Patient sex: M
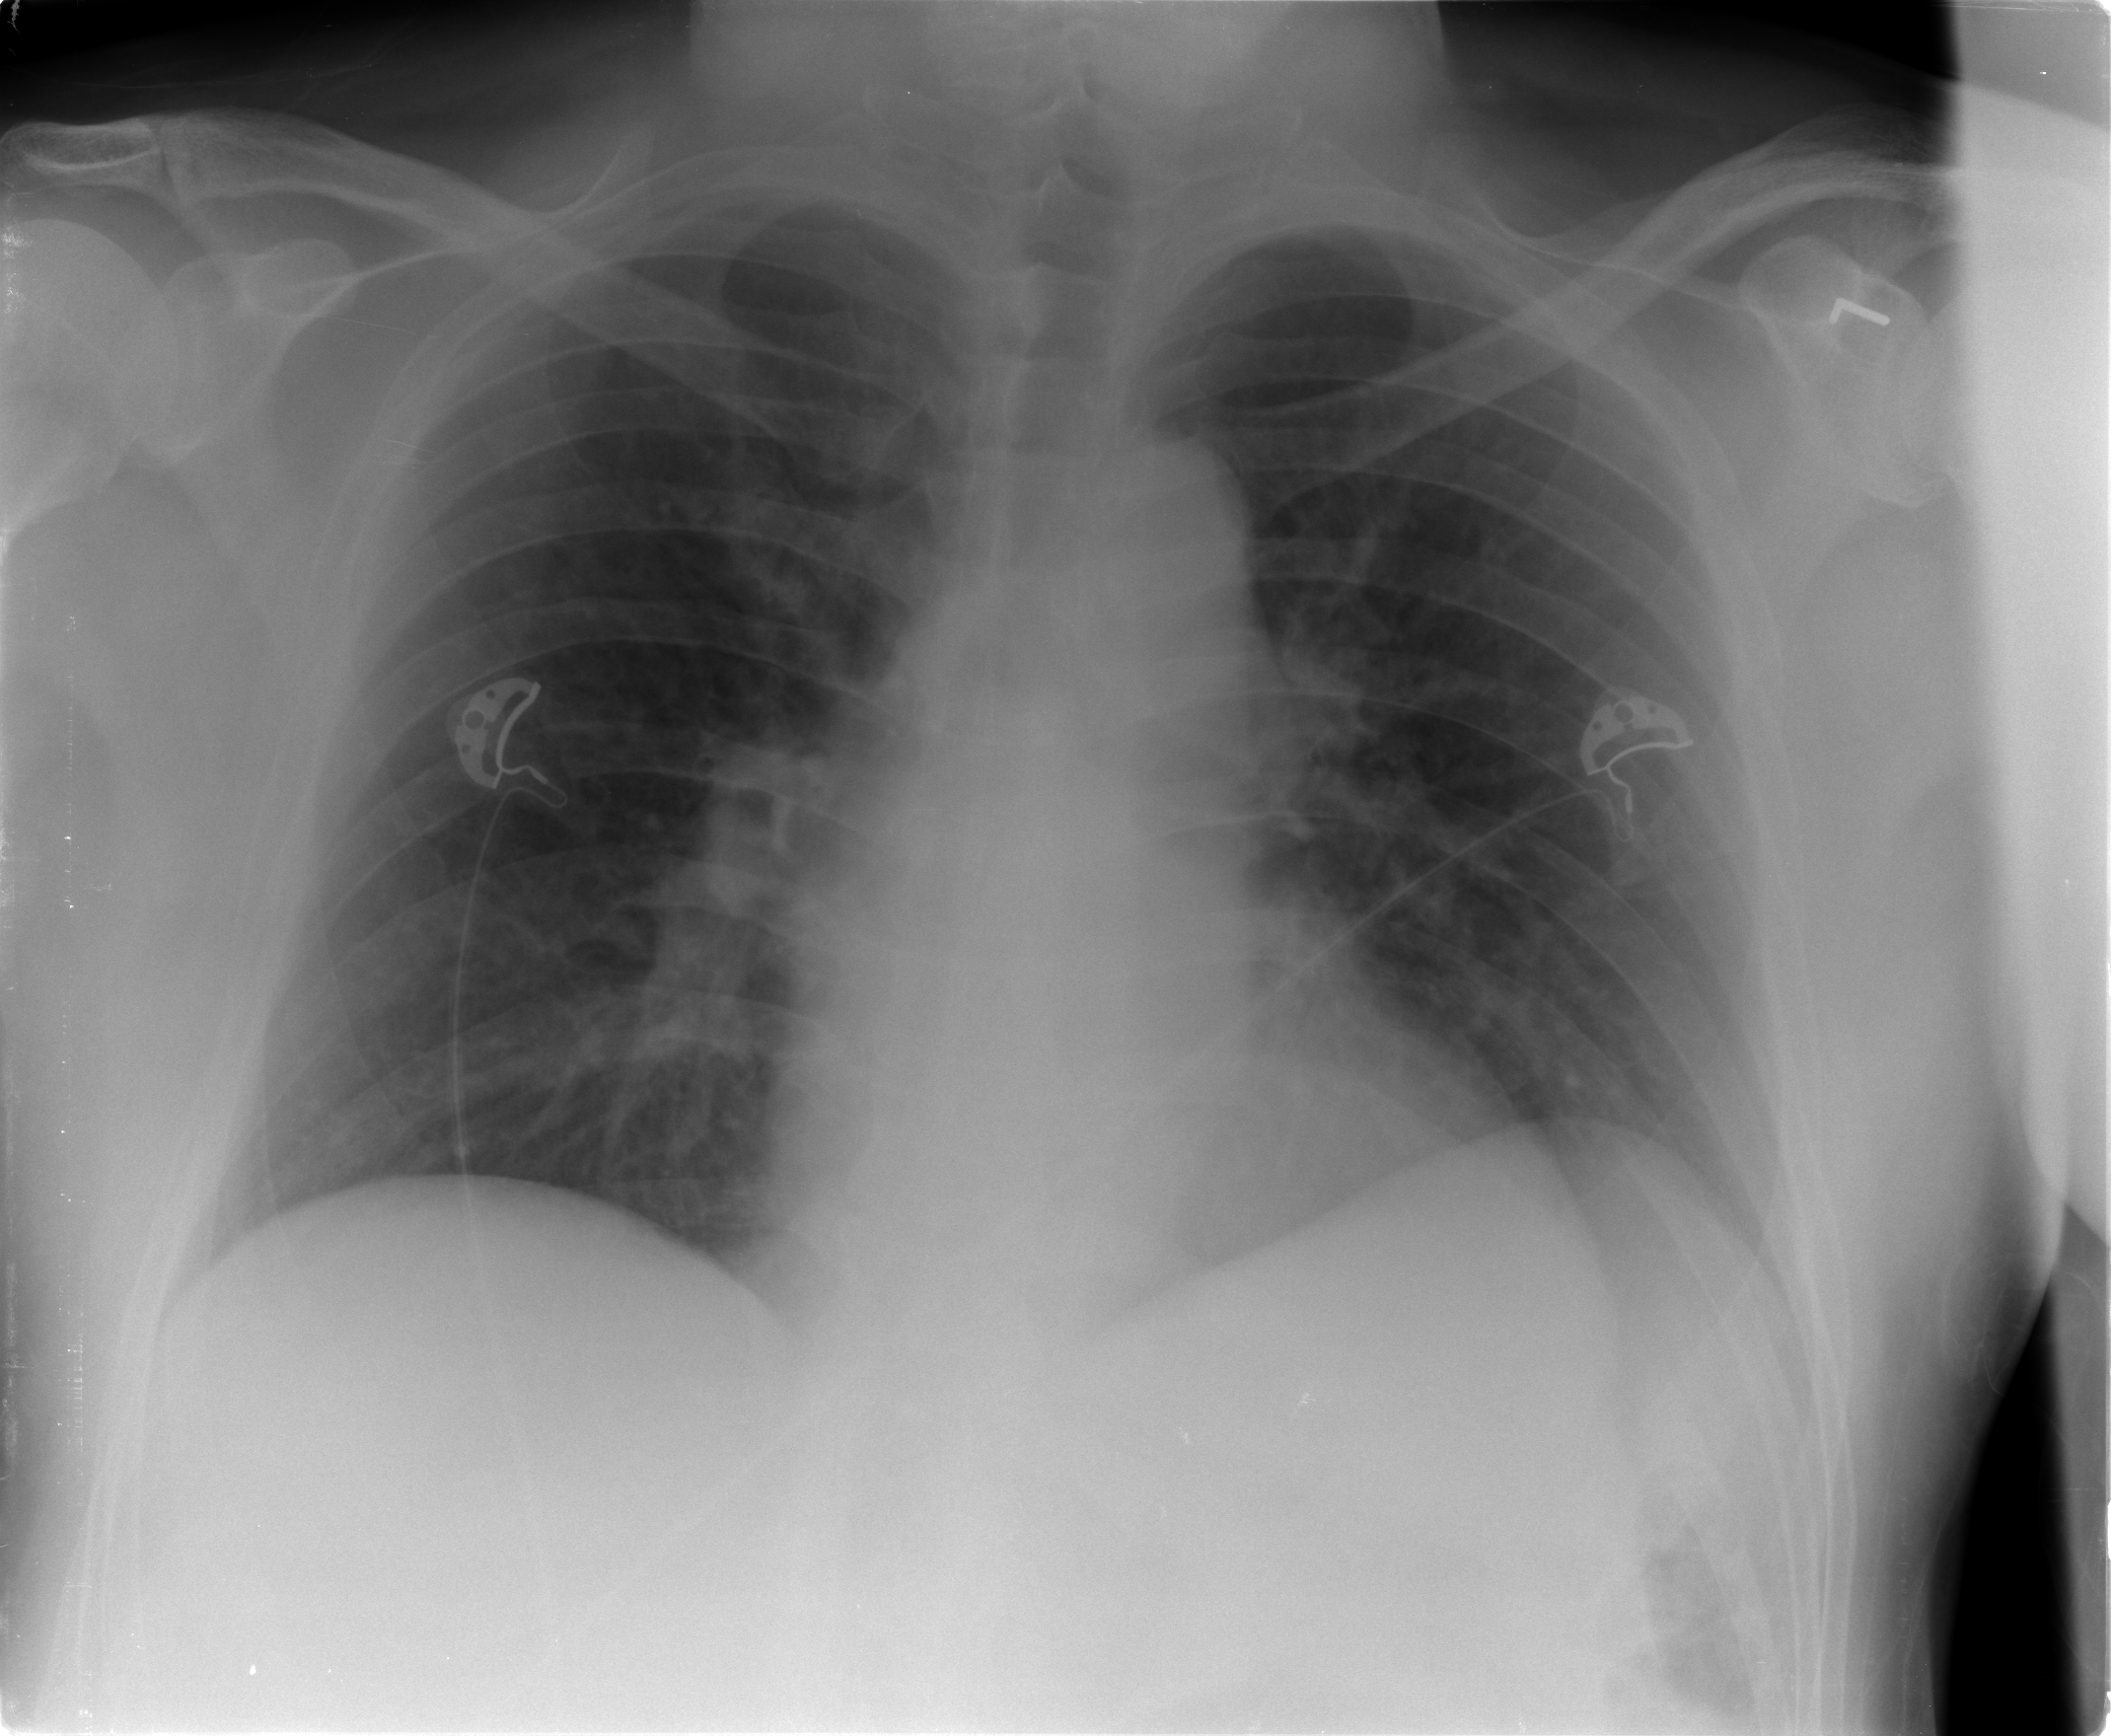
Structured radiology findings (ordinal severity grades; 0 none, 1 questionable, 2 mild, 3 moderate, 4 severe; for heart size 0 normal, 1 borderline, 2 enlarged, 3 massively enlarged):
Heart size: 1
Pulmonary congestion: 2
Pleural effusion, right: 0
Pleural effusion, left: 1
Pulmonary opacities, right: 0
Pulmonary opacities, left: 0
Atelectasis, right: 0
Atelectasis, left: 0